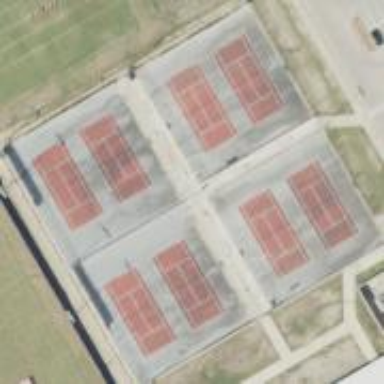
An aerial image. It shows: Tennis court on pitch designated for leisure land.